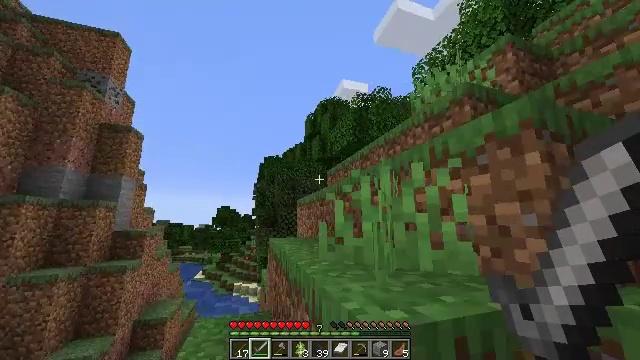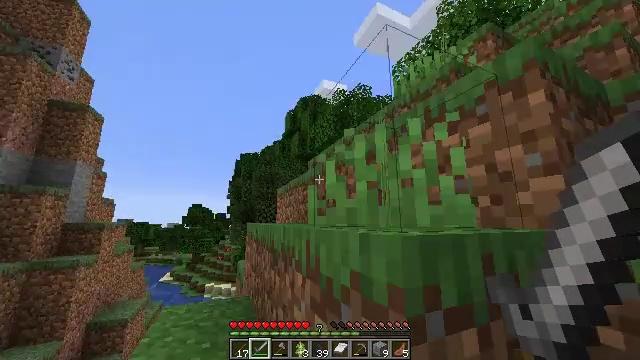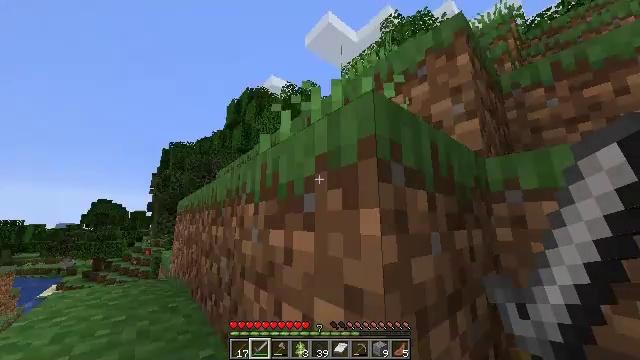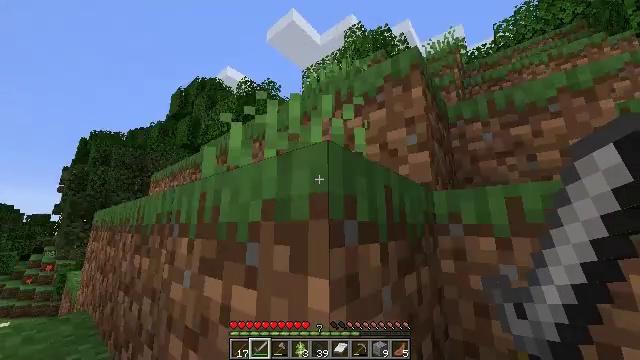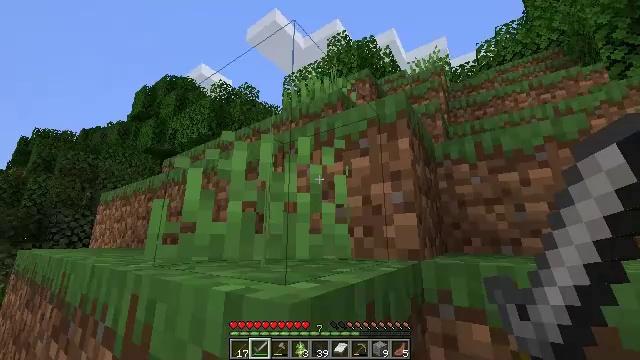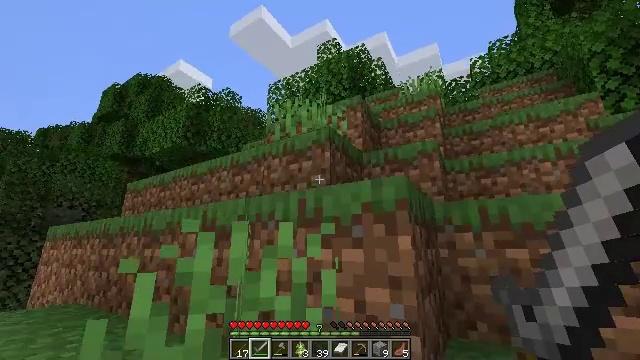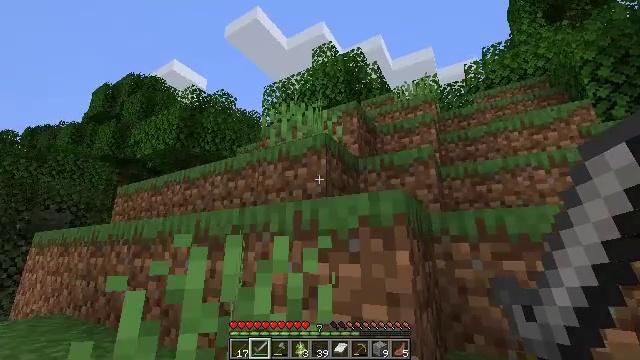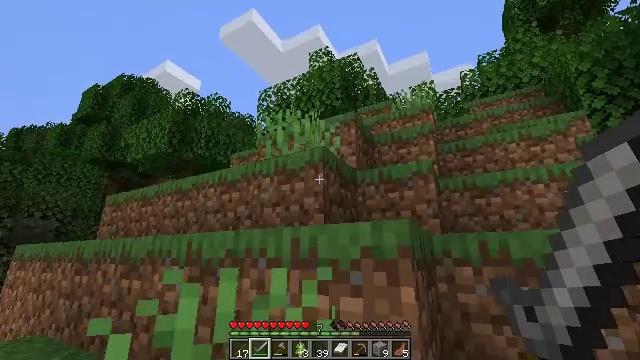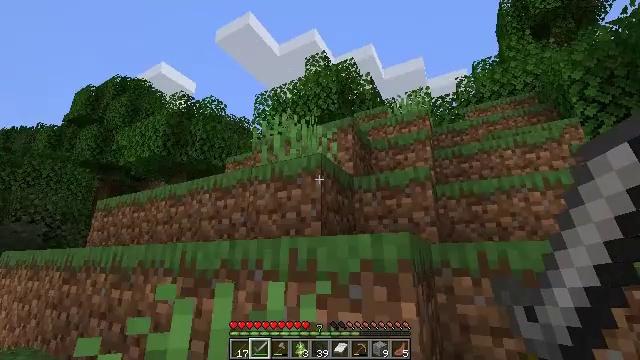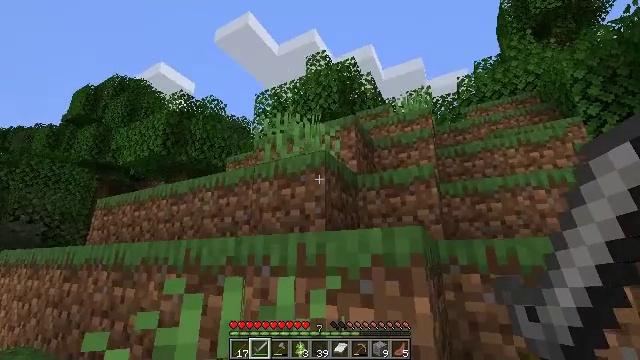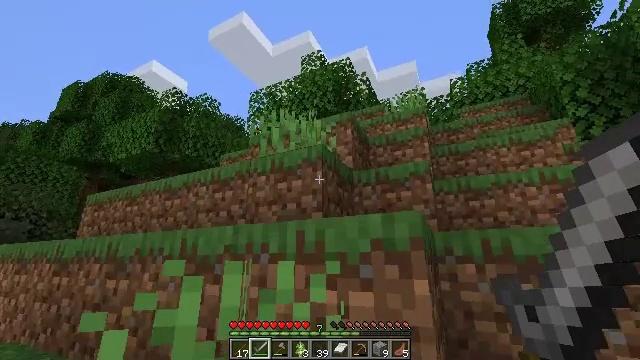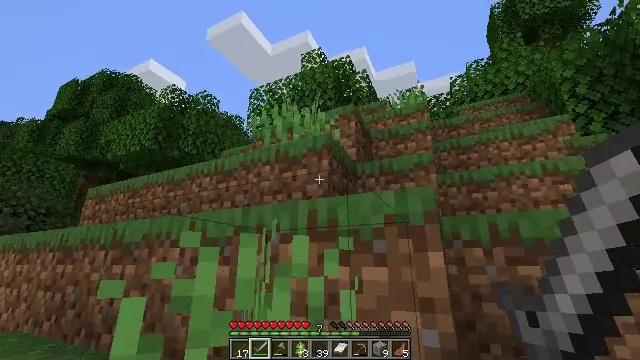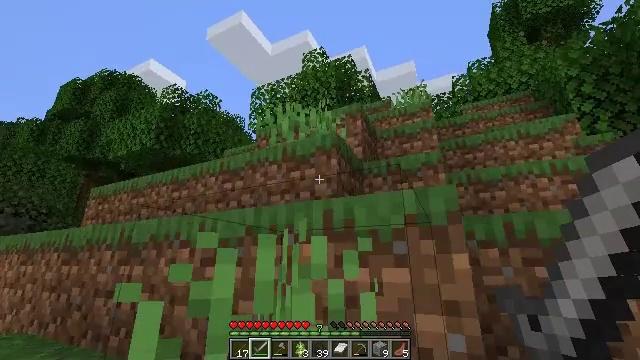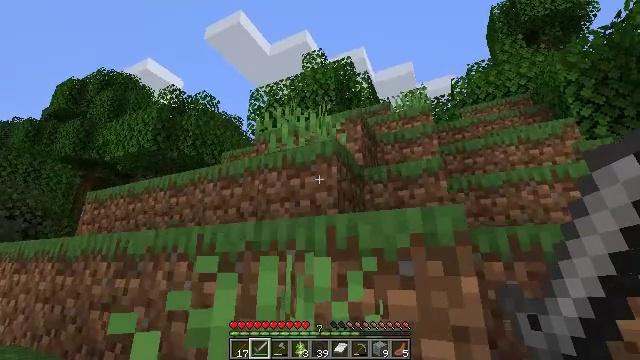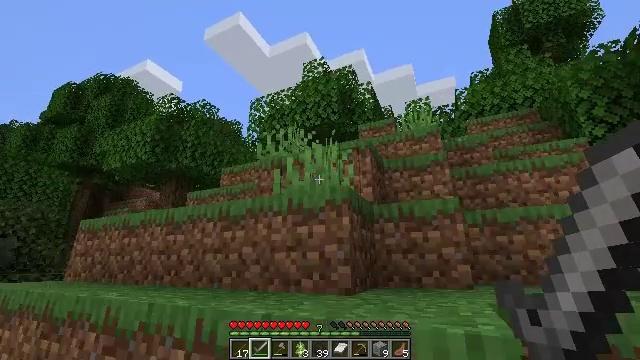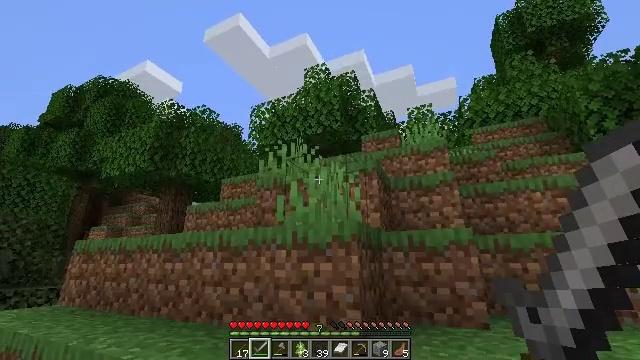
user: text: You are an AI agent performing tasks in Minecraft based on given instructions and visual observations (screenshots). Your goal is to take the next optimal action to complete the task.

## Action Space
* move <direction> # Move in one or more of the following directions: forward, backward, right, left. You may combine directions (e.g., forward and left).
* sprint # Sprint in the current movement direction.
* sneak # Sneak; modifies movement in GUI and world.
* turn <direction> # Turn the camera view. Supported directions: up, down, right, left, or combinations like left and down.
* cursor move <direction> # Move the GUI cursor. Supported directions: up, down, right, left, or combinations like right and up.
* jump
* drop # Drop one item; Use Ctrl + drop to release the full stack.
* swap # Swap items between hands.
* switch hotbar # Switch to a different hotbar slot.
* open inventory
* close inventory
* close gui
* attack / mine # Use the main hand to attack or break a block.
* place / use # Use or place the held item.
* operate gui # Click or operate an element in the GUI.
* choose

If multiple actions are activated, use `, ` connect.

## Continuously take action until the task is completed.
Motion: motion action
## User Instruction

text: Gather oak leaves by attacking.
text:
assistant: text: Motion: move forward, sprint, turn right, jump
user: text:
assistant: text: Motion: move forward, sprint, turn right, jump
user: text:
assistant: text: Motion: move forward, sprint, turn right, jump
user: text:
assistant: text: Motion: move forward, sprint, turn right and up, jump
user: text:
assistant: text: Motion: move forward, sprint, turn right and up, jump
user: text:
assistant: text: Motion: move forward, sprint, turn right, jump
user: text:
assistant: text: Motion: move forward, sprint, turn right, jump
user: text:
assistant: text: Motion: move forward, sprint, turn right, jump
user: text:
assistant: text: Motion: move forward, sprint, jump
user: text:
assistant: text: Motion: move forward, sprint, turn right, jump
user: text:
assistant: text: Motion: move forward, sprint, jump
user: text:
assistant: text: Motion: move forward, sprint, jump
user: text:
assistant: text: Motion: move forward, sprint, jump
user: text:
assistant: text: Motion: move forward, sprint, jump
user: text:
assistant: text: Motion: move forward, sprint, jump
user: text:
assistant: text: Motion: move forward, sprint, jump
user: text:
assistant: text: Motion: move forward, sprint, jump
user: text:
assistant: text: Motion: move forward, sprint, jump
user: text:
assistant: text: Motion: move forward, sprint, turn right, jump
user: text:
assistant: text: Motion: move forward, sprint, turn right, jump
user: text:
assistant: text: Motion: move forward, sprint, turn right, jump
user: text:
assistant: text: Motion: move forward, sprint, turn right, jump
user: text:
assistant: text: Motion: move forward, sprint, turn right, jump
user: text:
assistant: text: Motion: move forward, sprint, jump
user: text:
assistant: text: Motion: move forward, sprint, turn right, jump
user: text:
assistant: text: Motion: move forward, sprint, turn right, jump
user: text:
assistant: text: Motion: move forward, sprint, turn right, jump
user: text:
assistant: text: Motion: move forward, sprint, jump
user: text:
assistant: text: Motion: move forward, sprint, jump
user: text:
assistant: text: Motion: move forward, sprint, jump